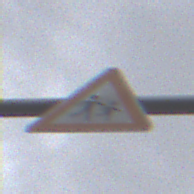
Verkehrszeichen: KinderLinks
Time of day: Midday
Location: Outdoor (Suburban)
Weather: Overcast
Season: NotSpecified
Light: Natural